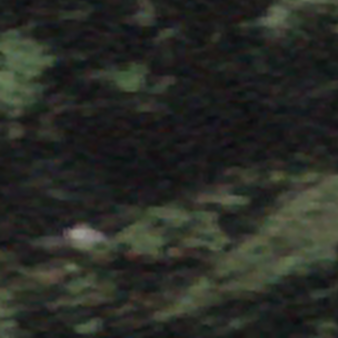
Label: other